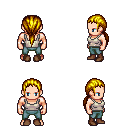
a pixel art fantasy rpg character, male body template, human, light skin, white pirate shirt, teal pants, blonde ponytail hairstyle, brown shoes, four views (front, back, left, right), 2x2 character sprite sheet, small pixel art, hard edges, no anti-aliasing